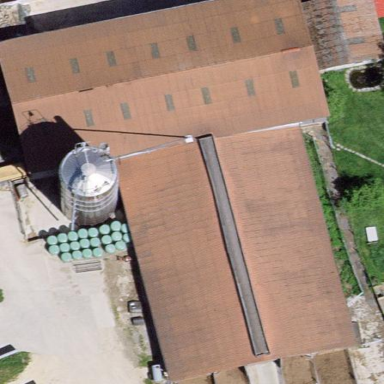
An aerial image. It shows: Farm auxiliary building.